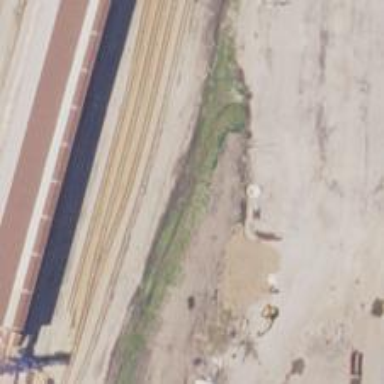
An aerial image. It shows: Railway siding for service.